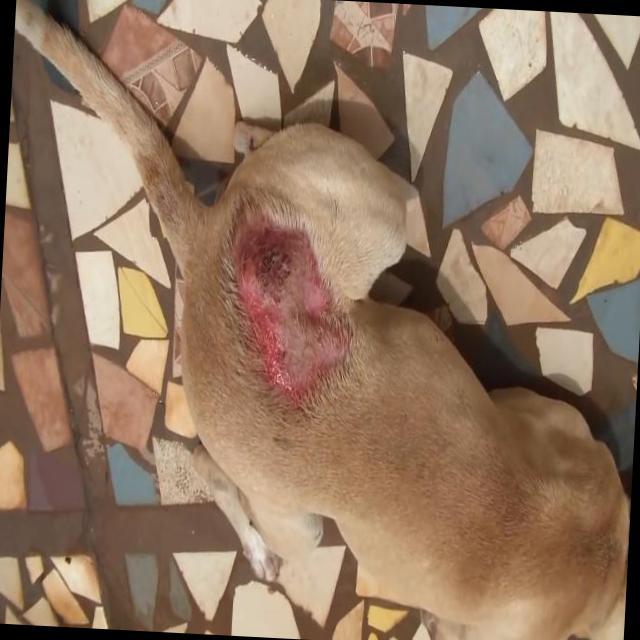
Canine dermatitis — inflammation of the skin presenting with erythema, pruritus, papules, and excoriation. May be allergic, contact, or atopic in origin.